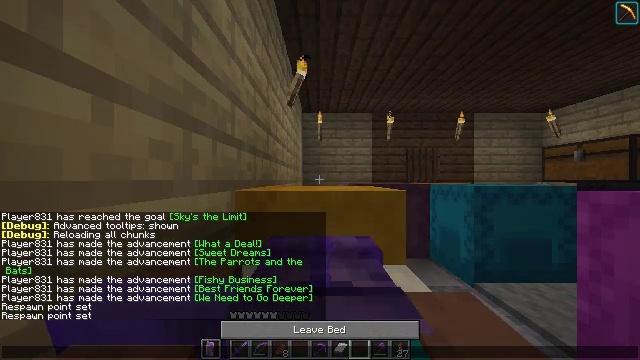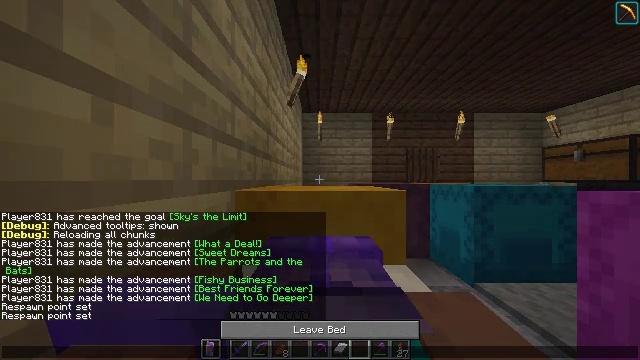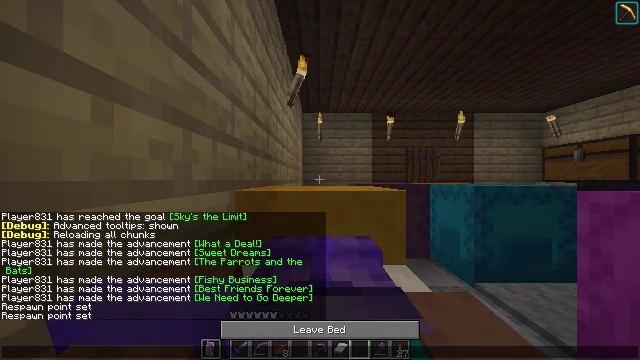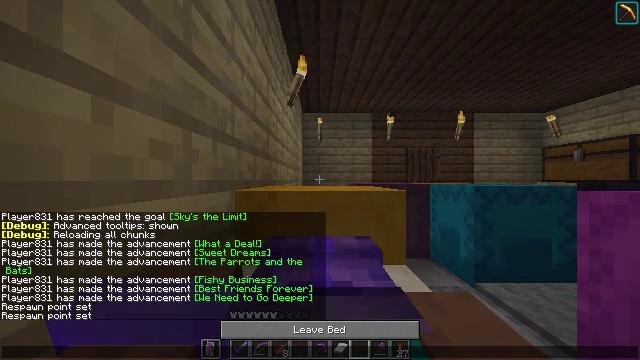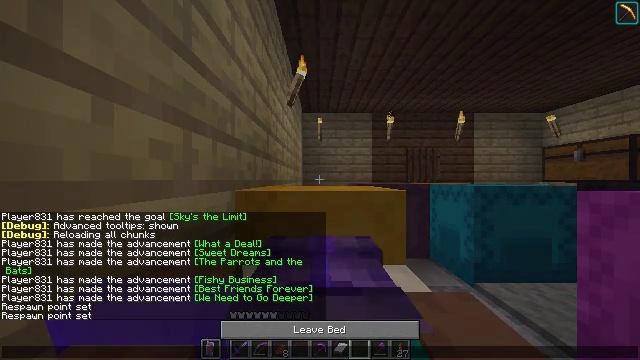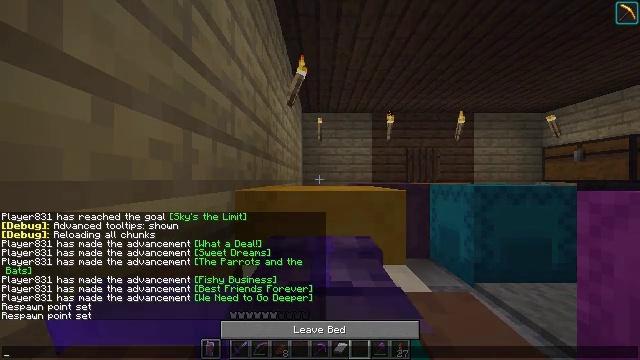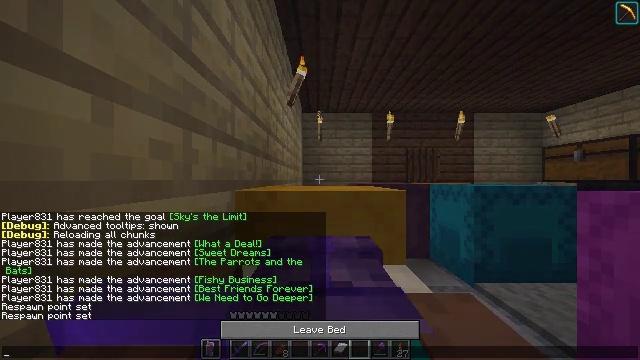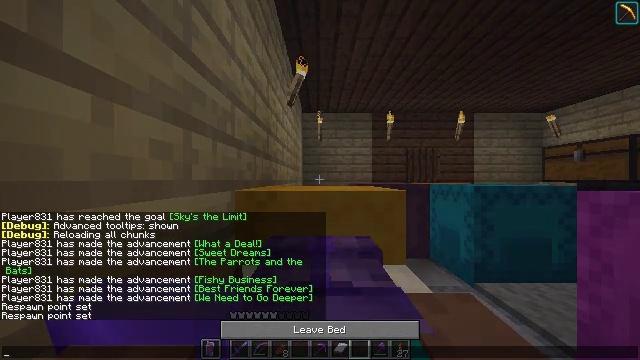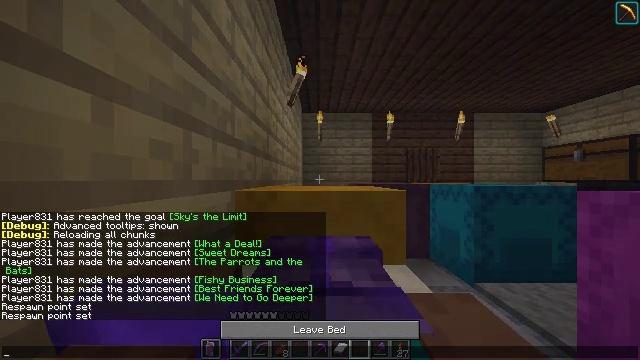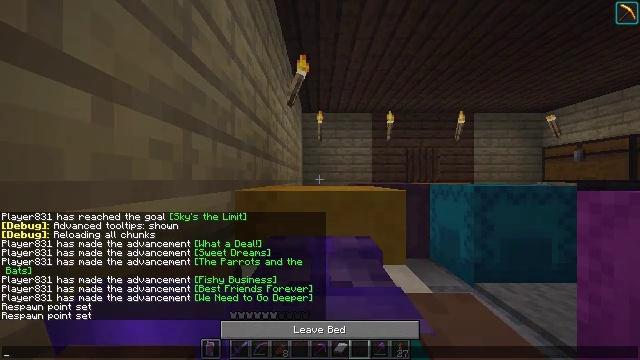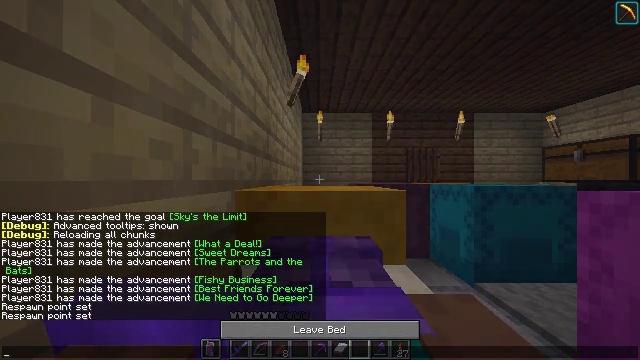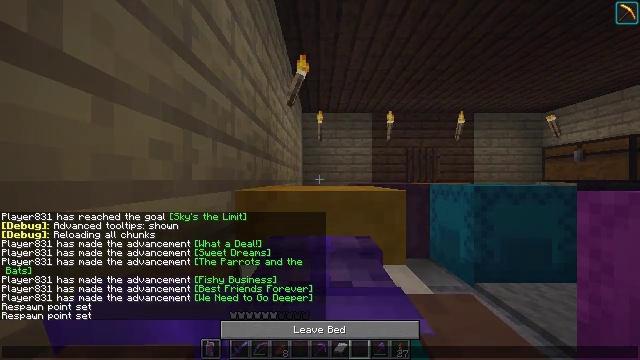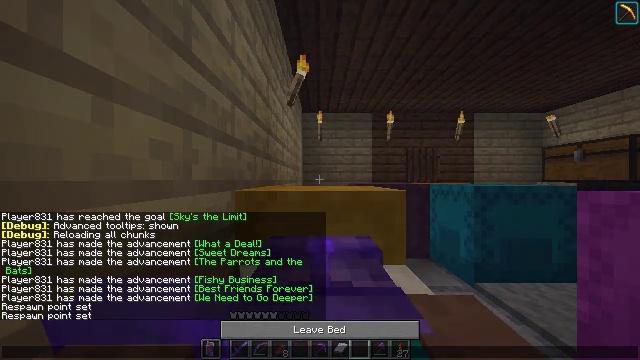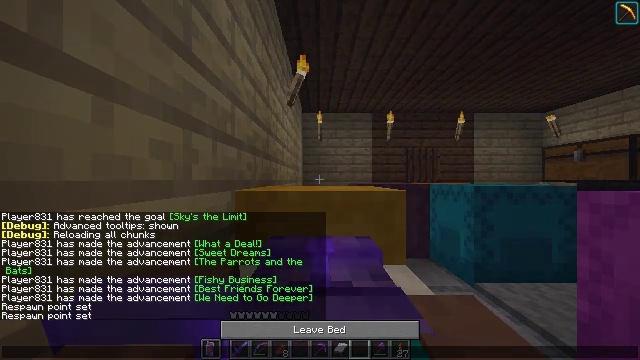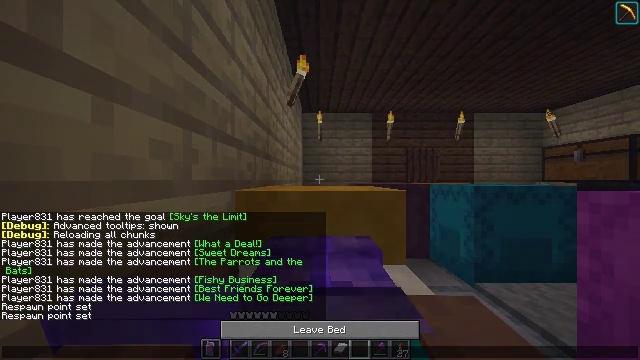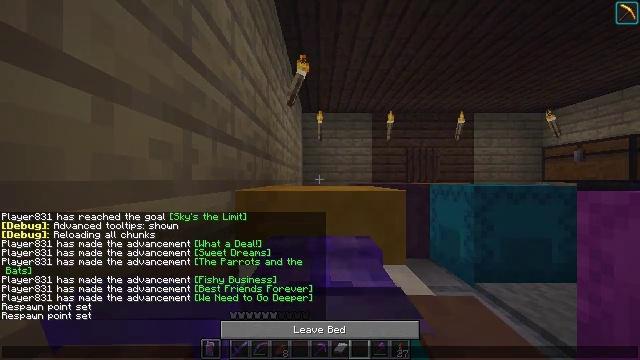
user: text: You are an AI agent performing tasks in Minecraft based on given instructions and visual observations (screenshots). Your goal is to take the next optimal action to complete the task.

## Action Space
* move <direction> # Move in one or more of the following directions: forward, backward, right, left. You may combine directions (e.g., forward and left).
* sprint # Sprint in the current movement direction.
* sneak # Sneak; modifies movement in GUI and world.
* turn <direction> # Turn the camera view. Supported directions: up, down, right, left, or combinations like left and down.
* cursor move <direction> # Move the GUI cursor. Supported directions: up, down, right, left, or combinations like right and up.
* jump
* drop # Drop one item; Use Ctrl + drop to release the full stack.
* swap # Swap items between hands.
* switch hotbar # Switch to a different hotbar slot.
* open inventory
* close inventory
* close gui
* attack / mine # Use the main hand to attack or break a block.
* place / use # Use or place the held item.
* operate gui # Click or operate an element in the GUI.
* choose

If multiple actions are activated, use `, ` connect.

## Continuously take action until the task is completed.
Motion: motion action
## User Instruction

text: Create paper in the crafting menu.
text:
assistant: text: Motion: no_op
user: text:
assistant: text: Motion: no_op
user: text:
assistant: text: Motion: no_op
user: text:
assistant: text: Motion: no_op
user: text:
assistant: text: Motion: no_op
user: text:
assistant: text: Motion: no_op
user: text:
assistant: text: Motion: no_op
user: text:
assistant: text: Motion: no_op
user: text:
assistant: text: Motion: no_op
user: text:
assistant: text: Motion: no_op
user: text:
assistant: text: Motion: no_op
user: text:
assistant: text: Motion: no_op
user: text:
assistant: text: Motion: no_op
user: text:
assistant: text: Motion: no_op
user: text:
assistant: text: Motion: no_op
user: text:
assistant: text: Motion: no_op
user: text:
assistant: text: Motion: no_op
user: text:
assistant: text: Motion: no_op
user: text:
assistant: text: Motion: no_op
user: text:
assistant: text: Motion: no_op
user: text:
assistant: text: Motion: no_op
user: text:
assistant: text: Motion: no_op
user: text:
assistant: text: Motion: no_op
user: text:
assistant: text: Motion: no_op
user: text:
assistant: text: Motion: no_op
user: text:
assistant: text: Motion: no_op
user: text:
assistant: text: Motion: no_op
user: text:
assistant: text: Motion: no_op
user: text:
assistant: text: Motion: no_op
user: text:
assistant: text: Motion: no_op